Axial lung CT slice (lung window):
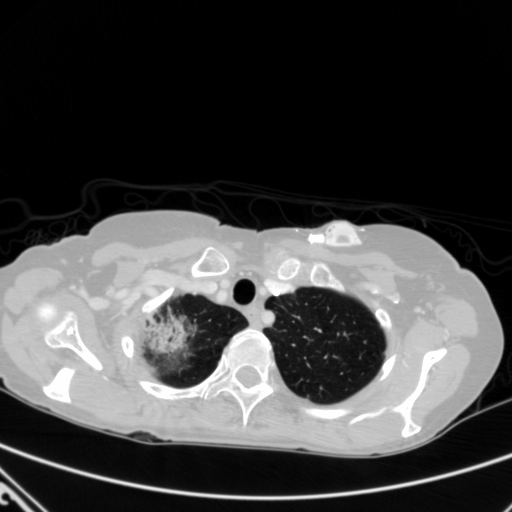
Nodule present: no